Question: I have this NSArray and each item returns a POIndex and PONumber and I am putting each item of the array inside another Array and the other array is returning like this:
'''
POIndex
PONumber
POIndex
PONumber
'''
Here is my code:
'''
- (void)GetRequest
{
NSArray *tableData = [dataSource.areaData GetPurchaseOrderItems:[NSString stringWithFormat:@"%@%@",areaPickerSelectionString,unitPickerSelectionString]];
if(!self.objects){
self.objects = [[NSMutableArray alloc]init];
}
for(int i = 0; i < [tableData count]; i++){
[self.objects addObjectsFromArray:[tableData objectAtIndex:i]];
}
[self.tableView reloadData];
}
'''
Here is a screenshot of what tableData is returning:

What I am looking to do is have have the PONumber as the key and POIndex as the display value, how would I do this?
I have tried the following:
'''
NSMutableDictionary *subDict=[[NSMutableDictionary alloc]init];
for (NSDictionary *dict in tableData) {
[subDict setValue:[dict objectForKey:@"POIndex"] forKey:[dict objectForKey:@"PONumber"]];
[self.objects addObject:subDict];
}
'''
but this displays like so:
'''
{
{
{
{
'''
Here is what is displaying it:
'''
- (UITableViewCell *)tableView:(UITableView *)tableView cellForRowAtIndexPath:(NSIndexPath *)indexPath {
UITableViewCell *cell = [tableView dequeueReusableCellWithIdentifier:@"Cell" forIndexPath:indexPath];
NSString *object = self.objects[indexPath.row];
cell.textLabel.text = [object description];
return cell;
}
'''
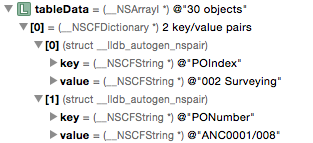
Answer: Your tableData array contains NSDictionary at each index. So you can use the same array in your cellForRowIndexPath method like as follows,
'''
@property(nonatomic, retain) NSArray * tableData;
- (void)GetRequest
{
self.tableData = [dataSource.areaData GetPurchaseOrderItems:[NSString stringWithFormat:@"%@%@",areaPickerSelectionString,unitPickerSelectionString]];
[self.yourTableView reloadData];
}
- (UITableViewCell *)tableView:(UITableView *)tableView cellForRowAtIndexPath:(NSIndexPath *)indexPath
{
UITableViewCell *cell = [tableView dequeueReusableCellWithIdentifier:@"Cell" forIndexPath:indexPath];
NSString *strPOIndex = [self.tableData[indexPath.row] valueForKey:@"POIndex"];
cell.textLabel.text = strPOIndex;
return cell;
}
'''